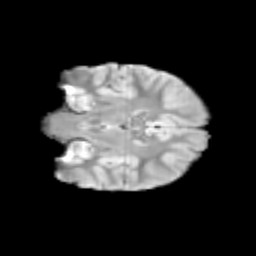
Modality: T2w
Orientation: coronal
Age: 9
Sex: female
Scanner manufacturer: siemens
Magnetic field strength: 3 T
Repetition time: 3.8 s
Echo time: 0.07 s